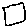
Label: square